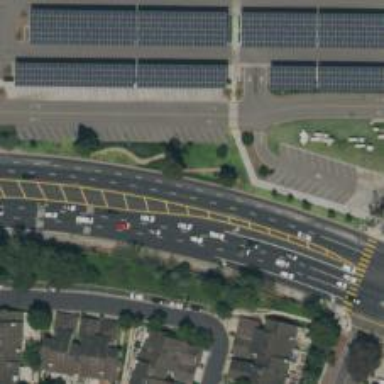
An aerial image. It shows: Asphalt road designated as trunk highway.